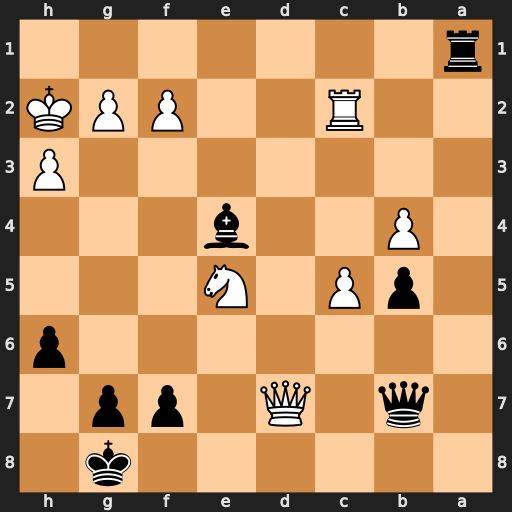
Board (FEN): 6k1/1q1Q1pp1/7p/1pP1N3/1P2b3/7P/2R2PPK/r7
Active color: b
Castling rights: -
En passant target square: -
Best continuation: Qxd7 Nxd7 Bxc2